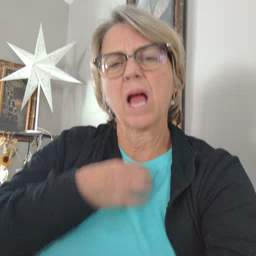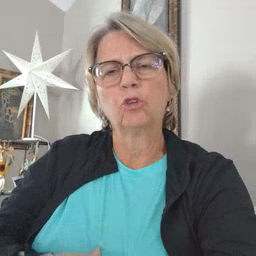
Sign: hungry